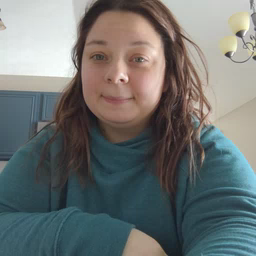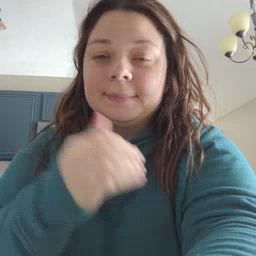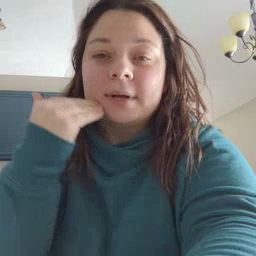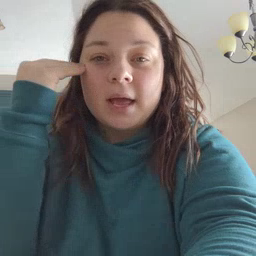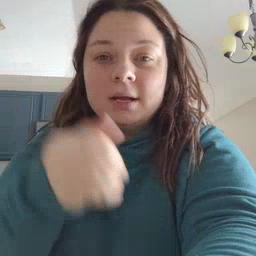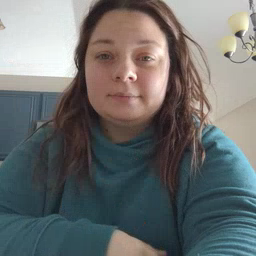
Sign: head